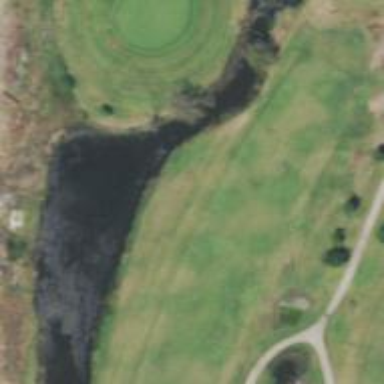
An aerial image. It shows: Scenic golf fairway.